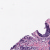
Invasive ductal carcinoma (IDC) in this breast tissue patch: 0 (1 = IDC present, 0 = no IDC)